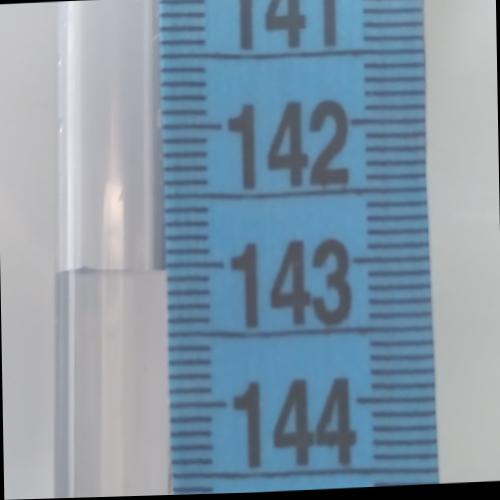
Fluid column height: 143.0 cm